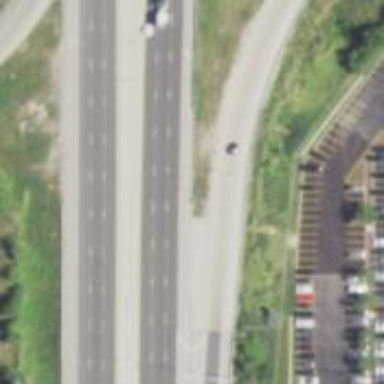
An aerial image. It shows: This image shows trunk highway that functions as expressway.